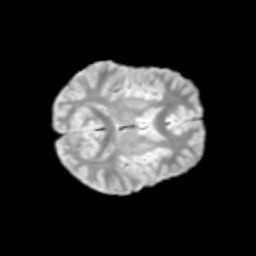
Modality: T2w
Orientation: axial
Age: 12
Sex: male
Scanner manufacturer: siemens
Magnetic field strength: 3 T
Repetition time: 3.8 s
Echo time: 0.07 s